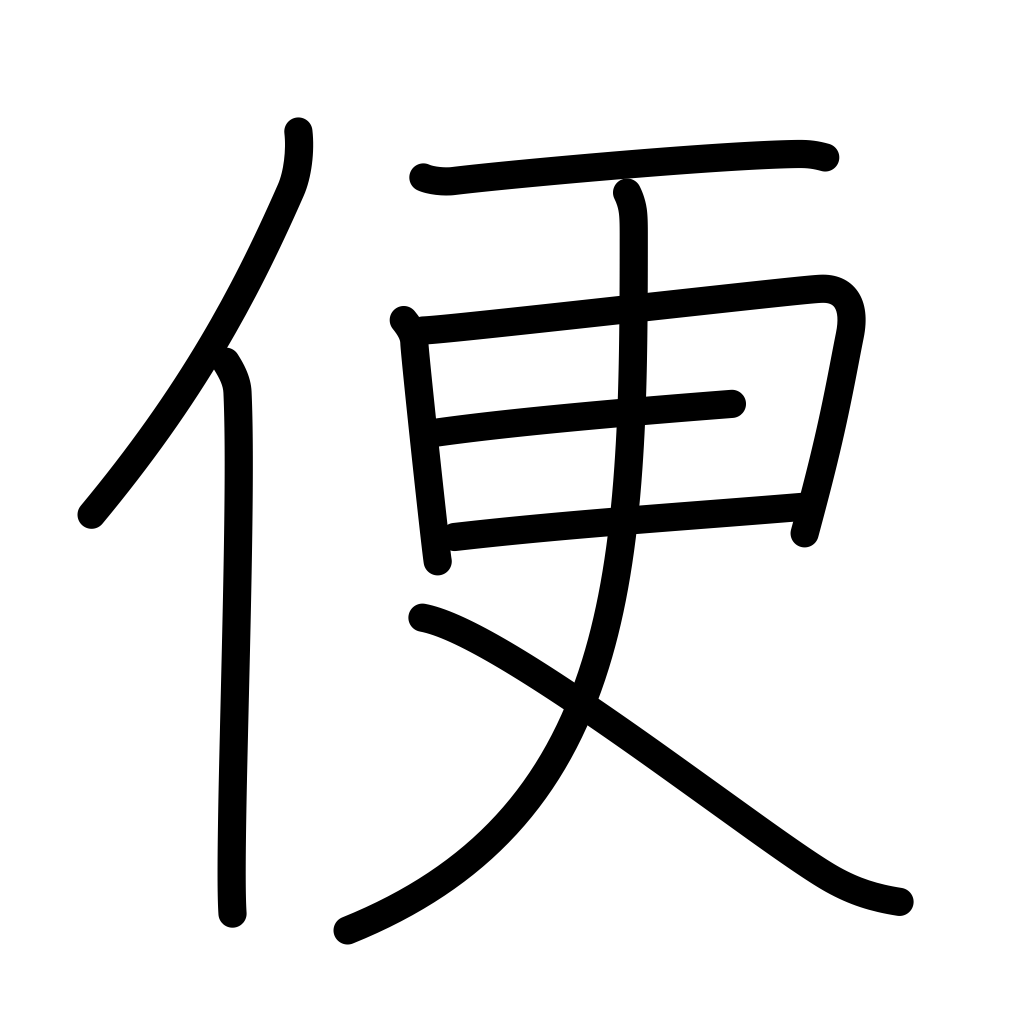
Meaning: convenience, facility, excrement, feces, letter, chance